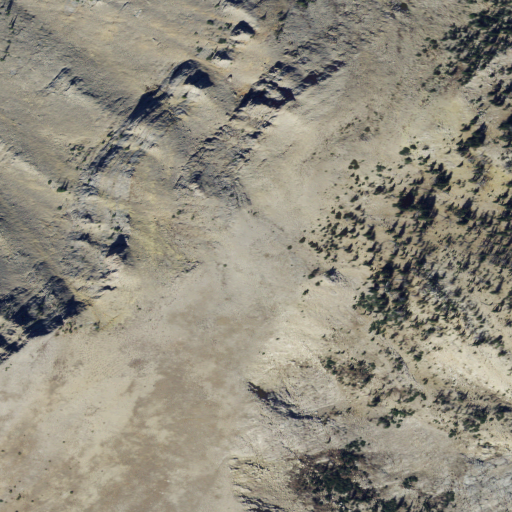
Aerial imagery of mountain in Montana named Baldy Mountain containing grassland, shrub, barren land, and evergreen forest